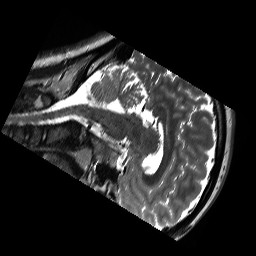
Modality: T2w
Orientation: sagittal
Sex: female